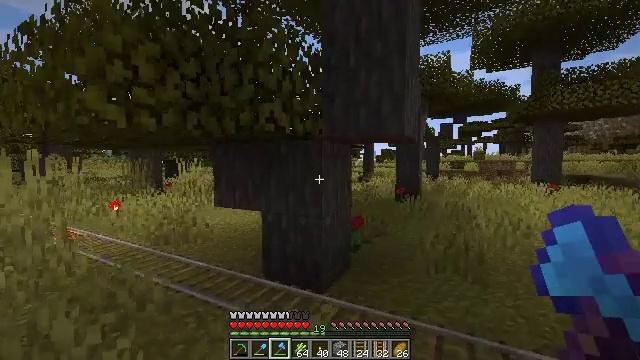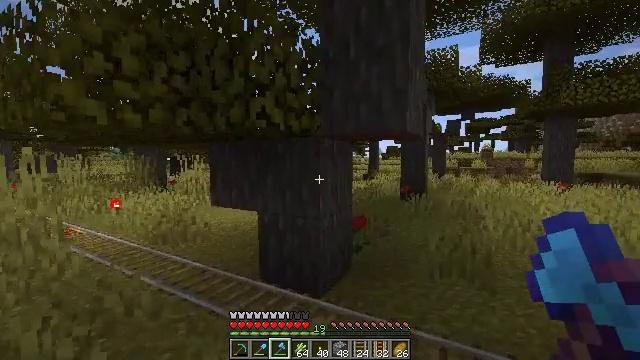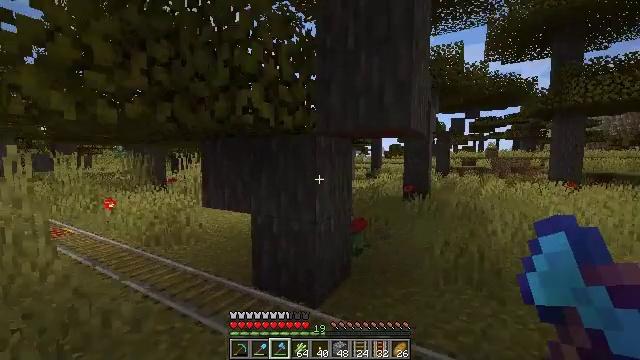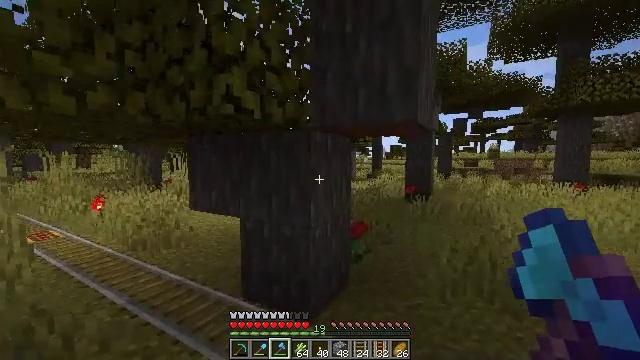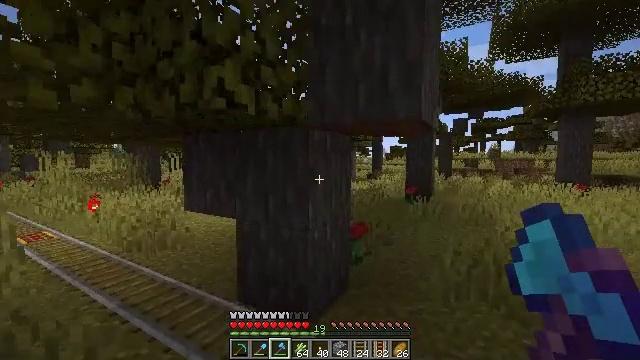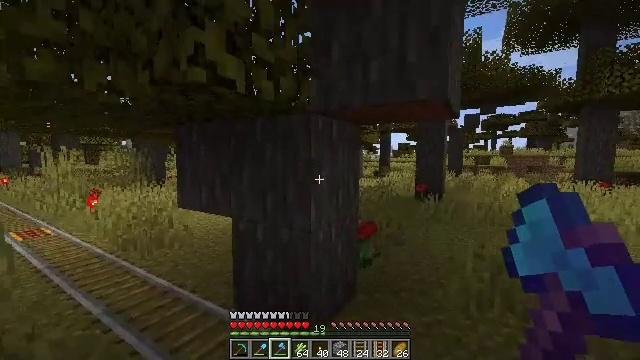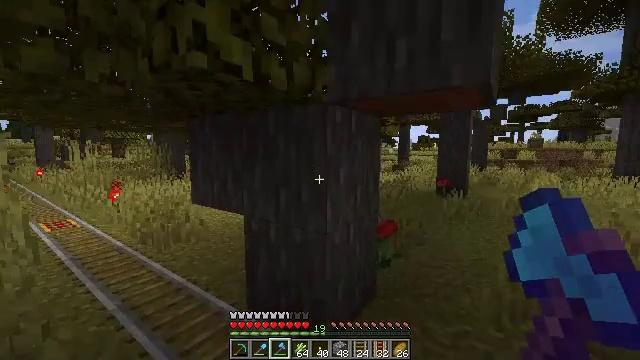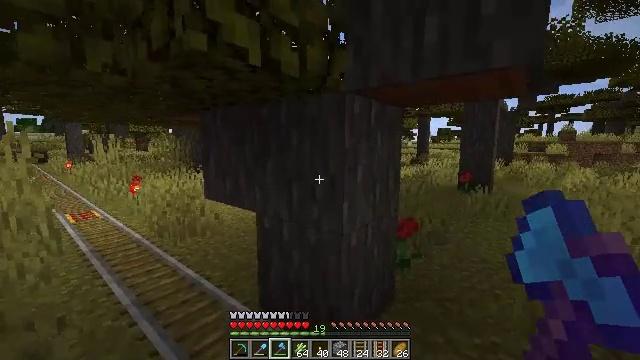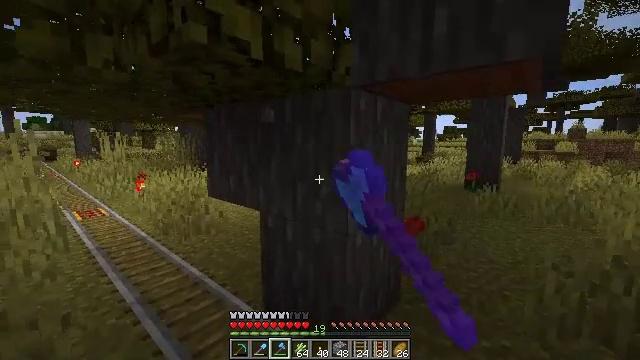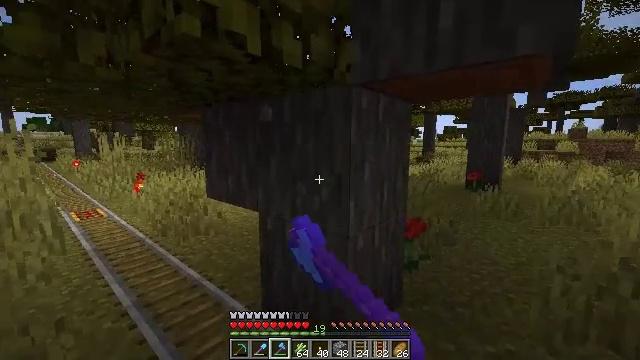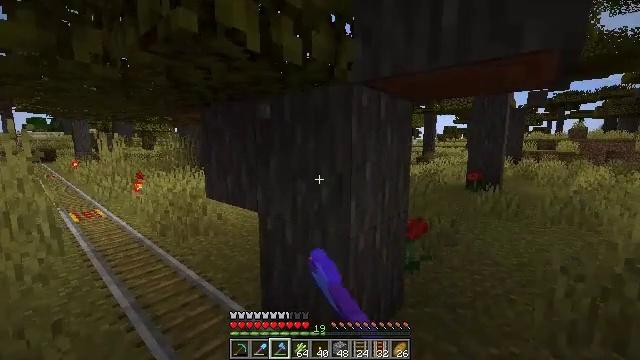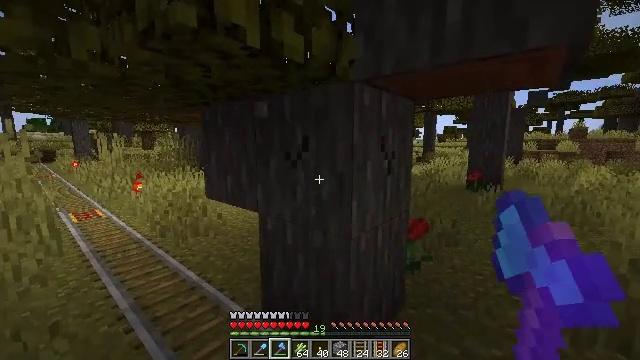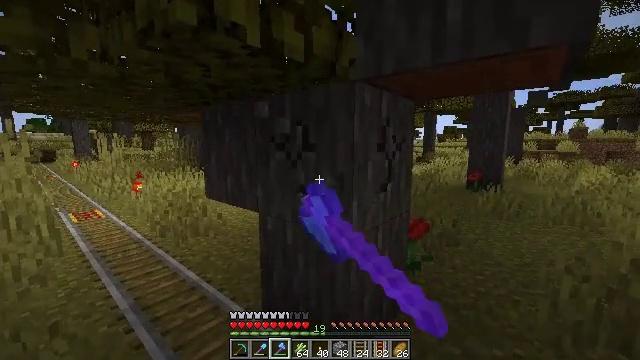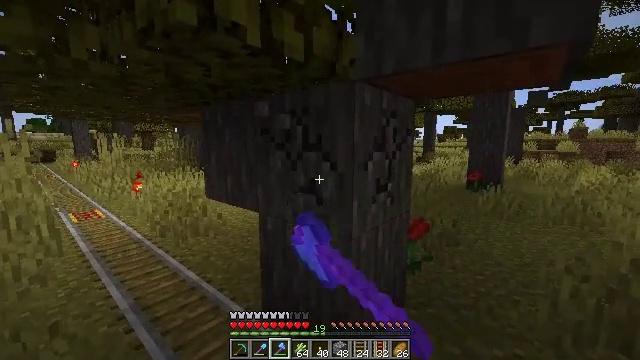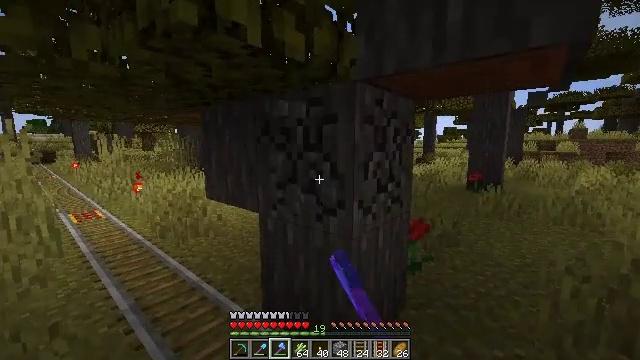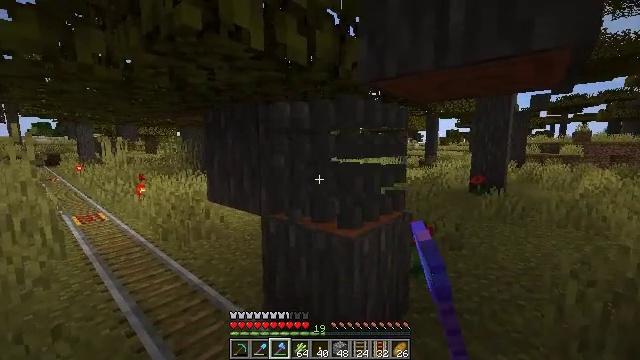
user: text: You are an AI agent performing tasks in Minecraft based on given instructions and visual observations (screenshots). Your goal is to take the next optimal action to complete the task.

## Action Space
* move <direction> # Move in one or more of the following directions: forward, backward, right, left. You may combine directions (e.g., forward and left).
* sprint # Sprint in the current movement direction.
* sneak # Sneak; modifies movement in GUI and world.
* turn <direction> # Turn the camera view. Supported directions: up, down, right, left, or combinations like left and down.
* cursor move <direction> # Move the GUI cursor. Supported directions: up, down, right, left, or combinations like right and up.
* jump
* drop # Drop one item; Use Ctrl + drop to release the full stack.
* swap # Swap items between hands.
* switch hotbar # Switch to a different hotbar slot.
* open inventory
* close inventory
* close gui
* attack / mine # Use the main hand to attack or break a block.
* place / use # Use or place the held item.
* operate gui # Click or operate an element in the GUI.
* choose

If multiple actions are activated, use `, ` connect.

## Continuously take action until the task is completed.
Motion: motion action
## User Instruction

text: Collect acacia logs by breaking the tree.
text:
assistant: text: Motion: move forward, turn left
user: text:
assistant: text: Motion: move forward
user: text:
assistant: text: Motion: move forward
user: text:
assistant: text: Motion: move forward
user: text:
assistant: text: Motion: move forward, turn left
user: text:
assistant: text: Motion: move forward, turn left and down
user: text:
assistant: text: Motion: turn left and down, attack / mine
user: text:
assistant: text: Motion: turn left, attack / mine
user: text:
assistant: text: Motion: attack / mine
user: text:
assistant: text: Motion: attack / mine
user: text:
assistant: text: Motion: attack / mine
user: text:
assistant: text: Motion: attack / mine
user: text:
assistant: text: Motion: attack / mine
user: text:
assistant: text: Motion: attack / mine
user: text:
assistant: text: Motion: attack / mine
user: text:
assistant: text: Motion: turn left, attack / mine
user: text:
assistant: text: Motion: move forward, turn left, attack / mine
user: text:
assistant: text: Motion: move forward, turn left, attack / mine
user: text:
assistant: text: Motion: move forward, turn left, attack / mine
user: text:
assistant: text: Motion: move forward, turn left, attack / mine
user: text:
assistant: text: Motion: turn left, attack / mine
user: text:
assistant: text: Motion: attack / mine
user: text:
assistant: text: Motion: attack / mine
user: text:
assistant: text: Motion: attack / mine
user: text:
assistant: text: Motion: attack / mine
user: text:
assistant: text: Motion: attack / mine
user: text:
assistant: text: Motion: attack / mine
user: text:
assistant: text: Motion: attack / mine
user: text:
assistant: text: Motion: turn down, attack / mine
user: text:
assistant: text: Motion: turn right and down, attack / mine